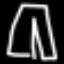
Label: pants